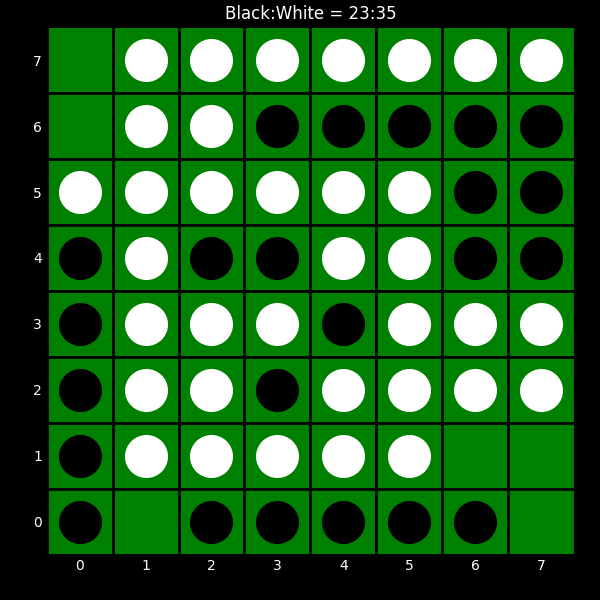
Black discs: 23
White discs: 35